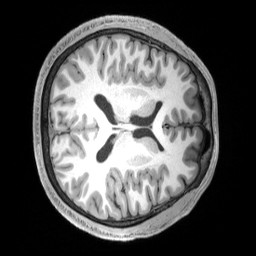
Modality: T1w
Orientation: axial
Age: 26
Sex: male
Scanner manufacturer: siemens
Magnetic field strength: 3 T
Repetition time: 2.4 s
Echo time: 0.00219 s